Field crop: maize
Growth stage: 2
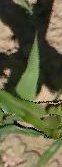
Species: maize